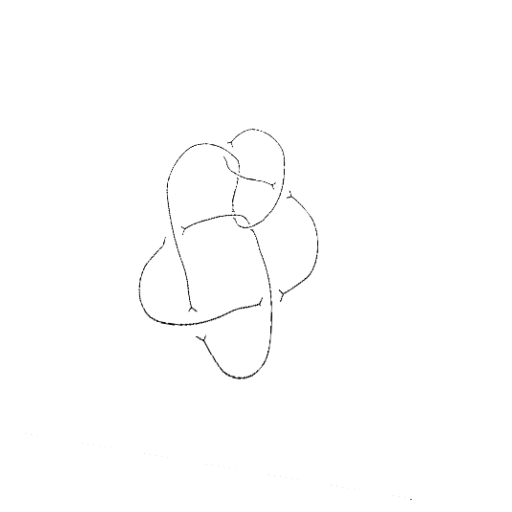
Crossing number: 8